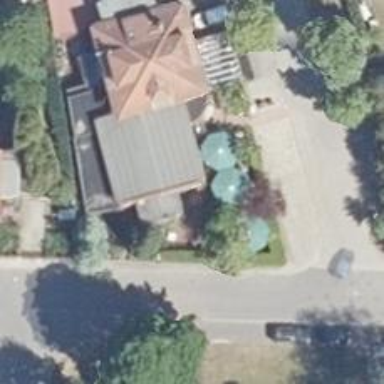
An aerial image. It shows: Restaurant.